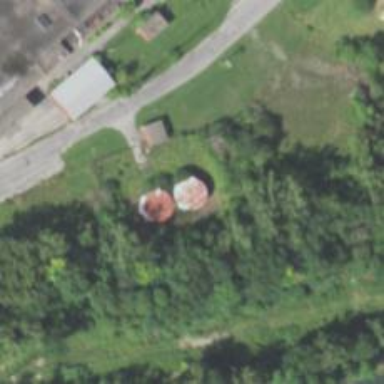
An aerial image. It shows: Storage tank that is man-made.